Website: crate-barrel
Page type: account-selection
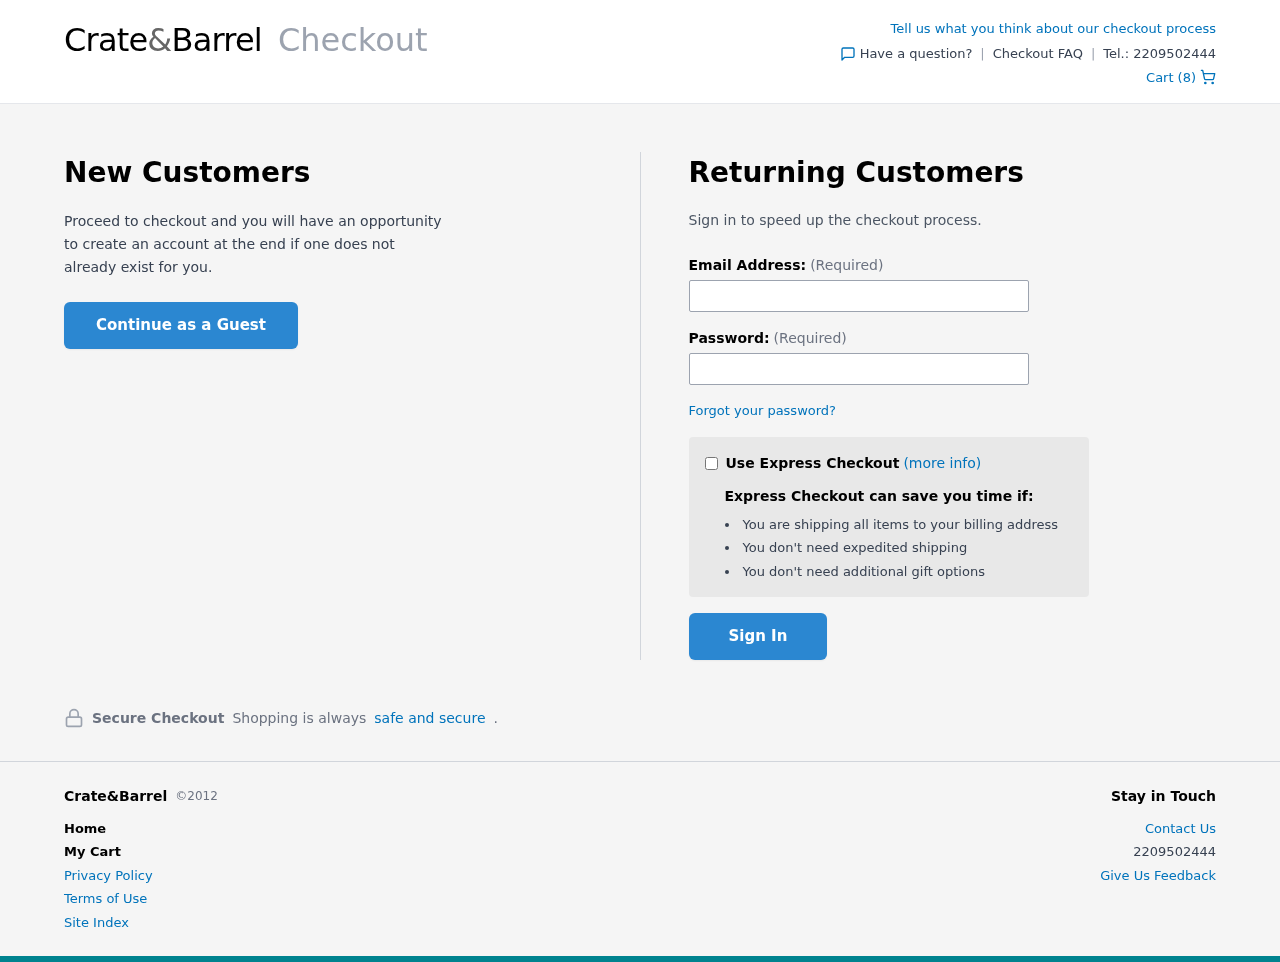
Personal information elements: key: PII_EMAIL
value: riley_day@hotmail.com
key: PII_PHONE
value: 2209502444
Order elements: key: ORDER_NUM_ITEMS
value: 8